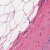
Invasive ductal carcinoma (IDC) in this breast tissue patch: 0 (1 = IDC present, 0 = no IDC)